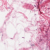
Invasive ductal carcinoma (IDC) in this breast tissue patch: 0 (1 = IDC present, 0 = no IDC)